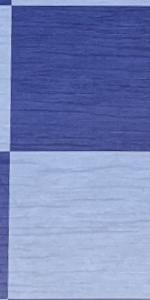
Label: Empty